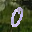
Label: 0